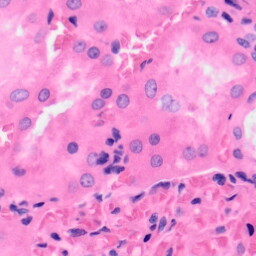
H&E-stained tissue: Kidney